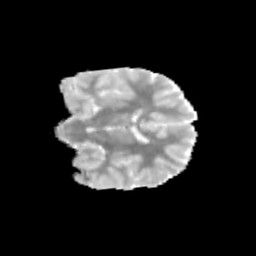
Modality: MD
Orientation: coronal
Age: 11
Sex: male
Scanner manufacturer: siemens
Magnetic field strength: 3 T
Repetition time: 3.8 s
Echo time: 0.07 s